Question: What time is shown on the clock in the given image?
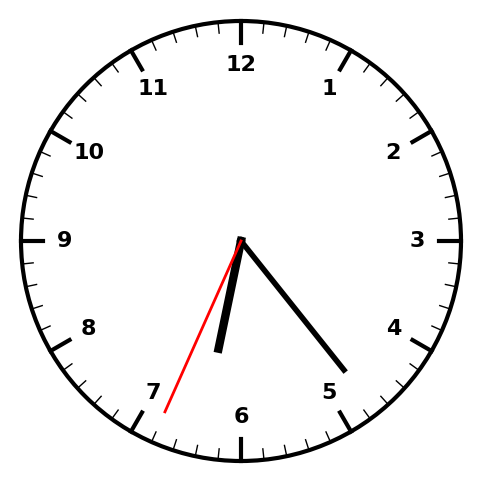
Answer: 06:23:34